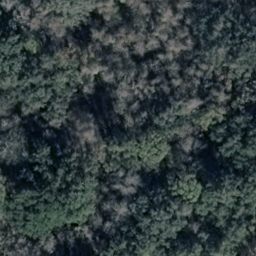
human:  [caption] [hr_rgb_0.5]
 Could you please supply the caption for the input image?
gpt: There are lots of dark green plants in the dense forest .

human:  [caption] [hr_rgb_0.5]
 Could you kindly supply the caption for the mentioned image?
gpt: Lots of dark green trees constitute a dense forest .

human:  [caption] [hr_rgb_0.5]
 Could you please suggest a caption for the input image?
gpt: There are lots of dark green trees in the dense forest .

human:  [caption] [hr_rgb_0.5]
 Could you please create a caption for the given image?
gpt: This is a dense forest with lots of dark green trees .

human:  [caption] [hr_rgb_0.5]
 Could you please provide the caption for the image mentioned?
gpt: Lots of dark green trees constitute a dense forest .